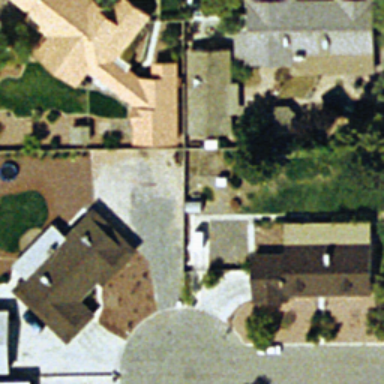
It is a medium residential area .